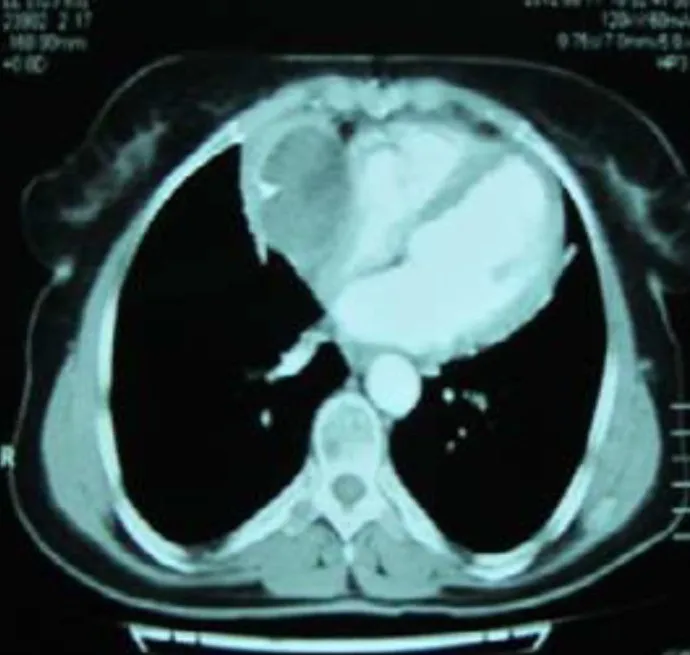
Intra pericardial cyst attached to right atrium.
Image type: radiology (ct)